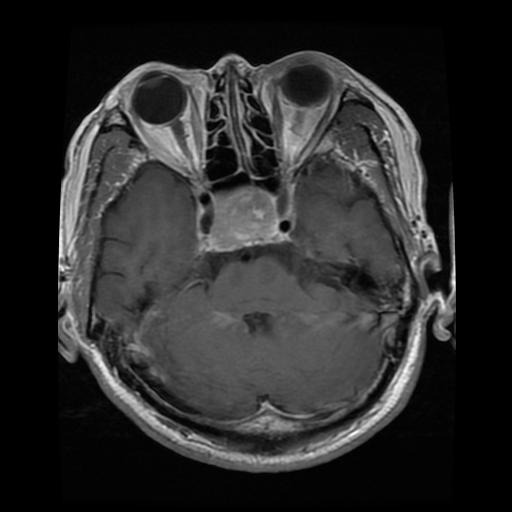
Label: pituitary